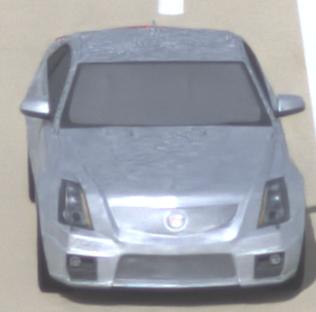
Make: Cadillac
Model: CTS-V
Detailed model: CTS-V (II) Limousine
Model produced from: 2008/11
Model produced until: 2010/12
Doors: 4
Color: white
Road condition: dry road
Daytime: morning or afternoon
Contrast: low contrast